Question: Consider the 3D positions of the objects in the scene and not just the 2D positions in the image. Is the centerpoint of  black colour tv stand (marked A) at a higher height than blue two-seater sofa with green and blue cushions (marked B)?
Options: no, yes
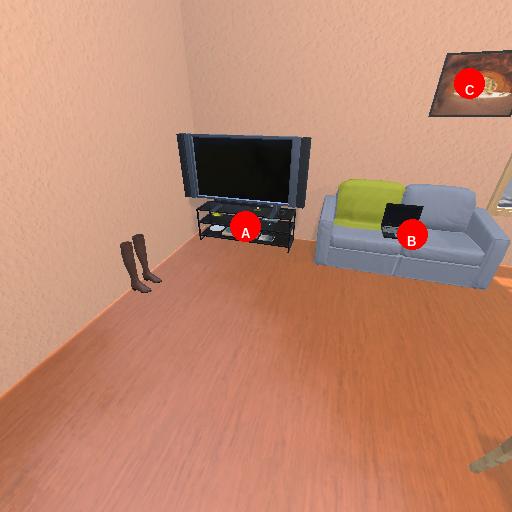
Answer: no